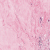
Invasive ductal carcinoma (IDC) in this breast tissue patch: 0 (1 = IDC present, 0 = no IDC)